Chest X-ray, PA view. Patient: 26 years old, sex F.
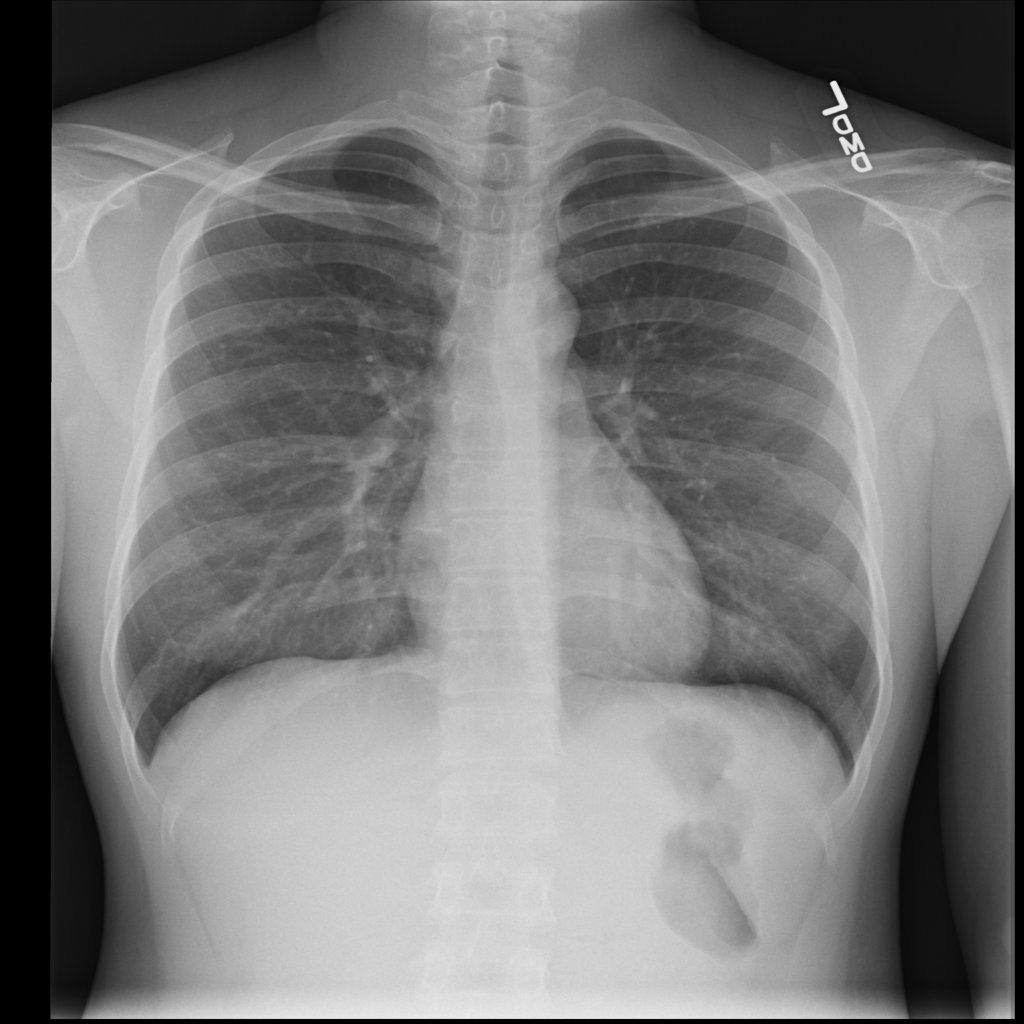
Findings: No Finding